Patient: sex F, age 57
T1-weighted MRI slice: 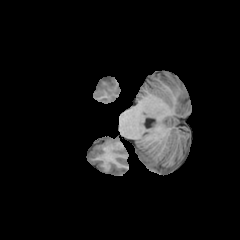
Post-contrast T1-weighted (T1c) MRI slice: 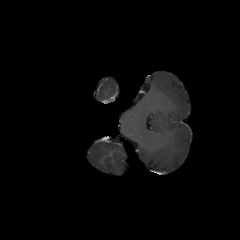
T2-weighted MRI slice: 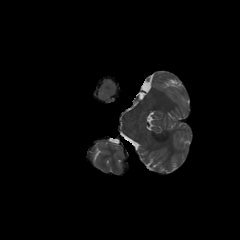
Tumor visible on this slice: no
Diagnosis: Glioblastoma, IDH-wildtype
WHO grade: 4